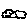
Label: cloud